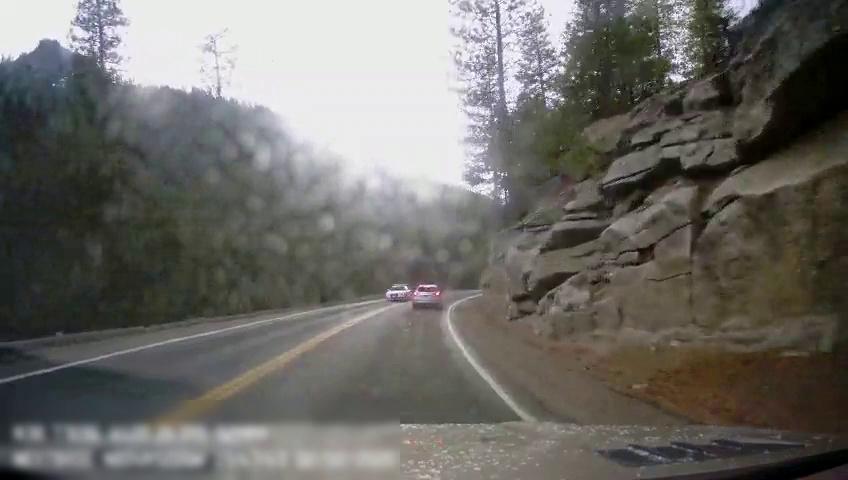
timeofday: Day
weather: Sunny
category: Drivable Space
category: Vehicles | Car
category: Vehicles | Car
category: Lanes | Opposite Lane
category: Lanes | Current Lane
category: Lanes | Current Lane
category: Lanes | Current Lane